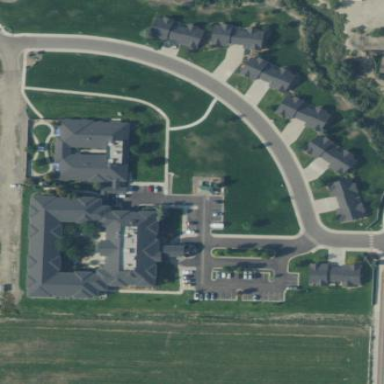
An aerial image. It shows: Residential building serving as nursing home.